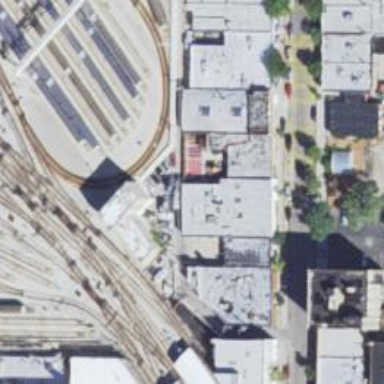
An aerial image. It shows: Electrified rail passing through service yard.